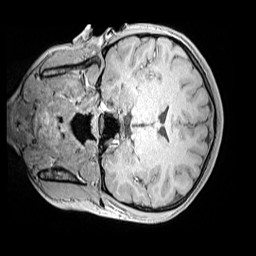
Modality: MP2RAGE
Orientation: coronal
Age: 12
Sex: female
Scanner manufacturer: siemens
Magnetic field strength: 3 T
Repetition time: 4 s
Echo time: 0.00299 s